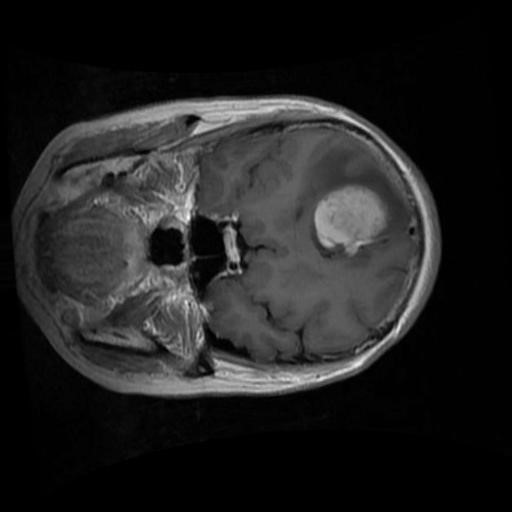
Label: brain_menin